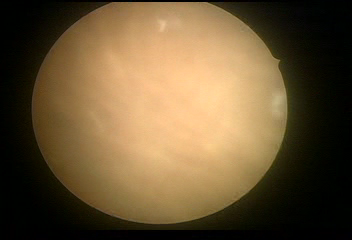
Modality: WLC
Class: Normal mucosa
Bladder cancer association: No